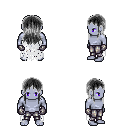
a pixel art fantasy rpg character, male body template, dark elf, purple skin, white tattered cape, metal pants, gray unkempt hairstyle, metal gloves, four views (front, back, left, right), 2x2 character sprite sheet, small pixel art, hard edges, no anti-aliasing